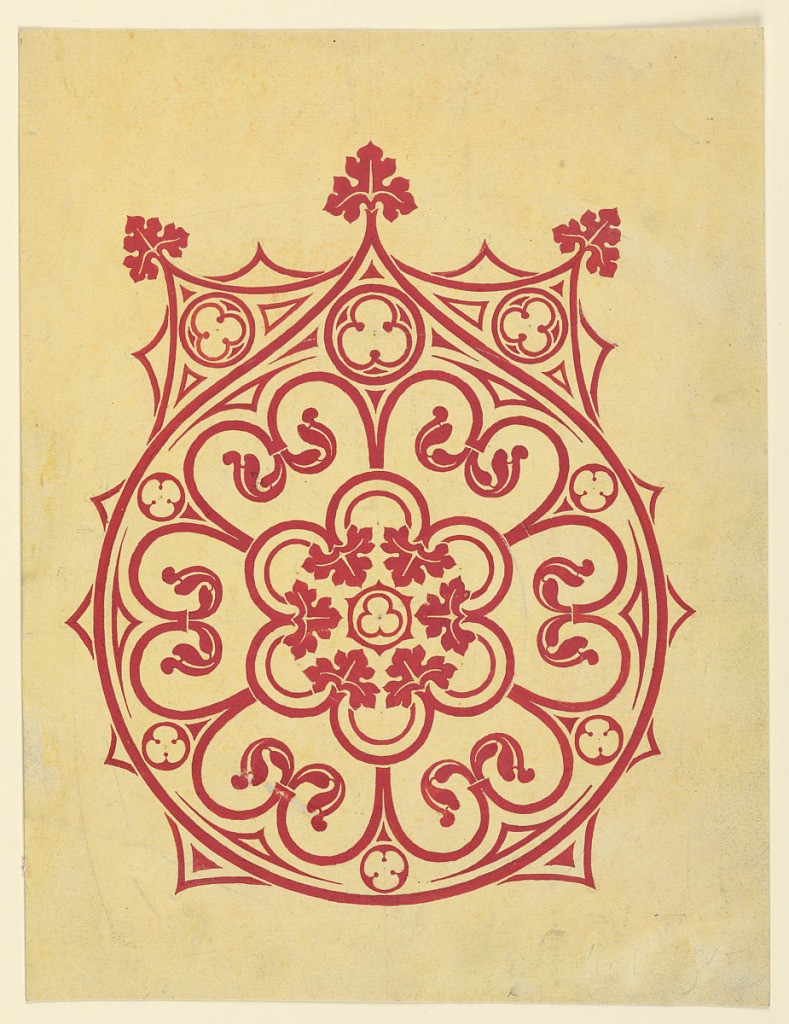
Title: Design for a Motif off a Woven or Embroidery Fabric
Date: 1825–1850
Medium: Graphite, compass, brush and yellow watercolor, brush and red paint on paper
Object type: Drawing
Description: In a Romanesque-Gothic style. A kind of Gothic window rose bordered by scallops and Gothic traceries. Three leaves are shown on top. The obverse yellow wash. Verso: Rough sketch of Gothic traceries in graphite.